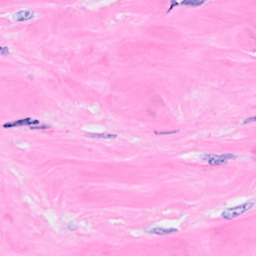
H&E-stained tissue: Breast